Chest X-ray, PA view. Patient: 57 years old, sex F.
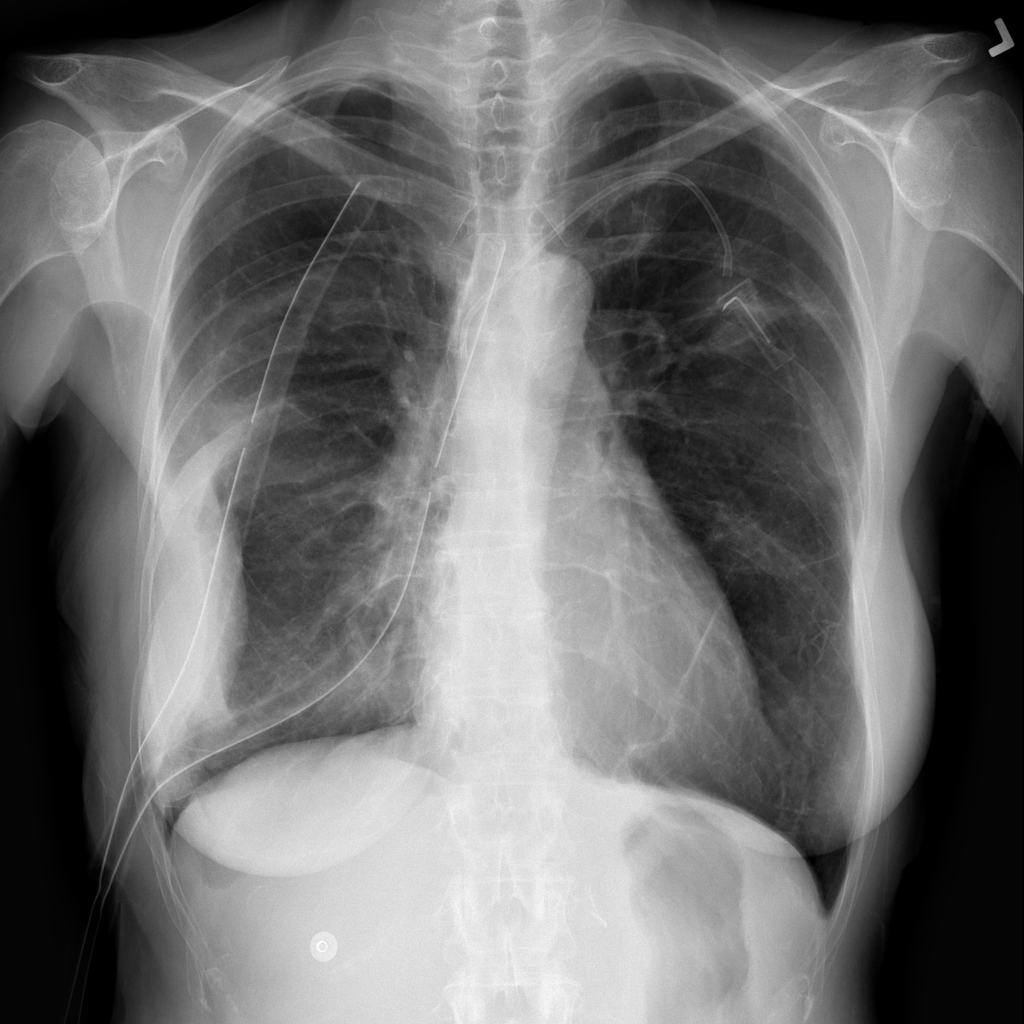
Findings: Pleural_Thickening, Pneumothorax